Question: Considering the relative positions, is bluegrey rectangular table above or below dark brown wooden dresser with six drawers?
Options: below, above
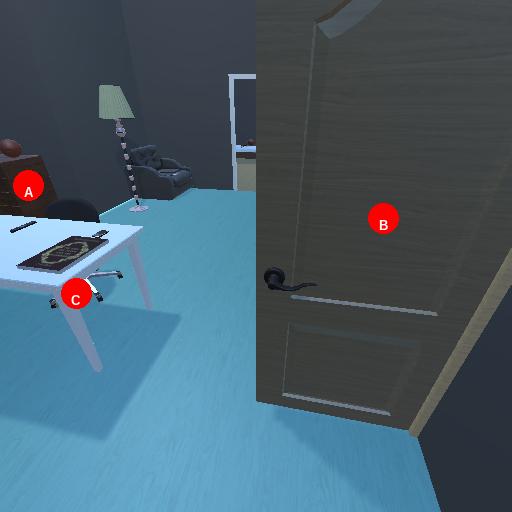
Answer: below